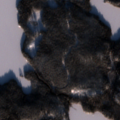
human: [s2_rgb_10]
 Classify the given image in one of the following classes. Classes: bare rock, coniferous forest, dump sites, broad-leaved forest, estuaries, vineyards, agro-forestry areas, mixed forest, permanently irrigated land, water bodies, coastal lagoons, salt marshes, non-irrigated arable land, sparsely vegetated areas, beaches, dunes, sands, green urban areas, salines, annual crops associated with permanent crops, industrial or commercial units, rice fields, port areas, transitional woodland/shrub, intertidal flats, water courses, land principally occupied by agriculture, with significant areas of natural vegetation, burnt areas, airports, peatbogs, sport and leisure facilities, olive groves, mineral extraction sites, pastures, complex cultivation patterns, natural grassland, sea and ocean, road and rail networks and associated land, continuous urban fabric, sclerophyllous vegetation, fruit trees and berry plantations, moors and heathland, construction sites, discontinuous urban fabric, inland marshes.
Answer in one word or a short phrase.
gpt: coniferous forest, water bodies